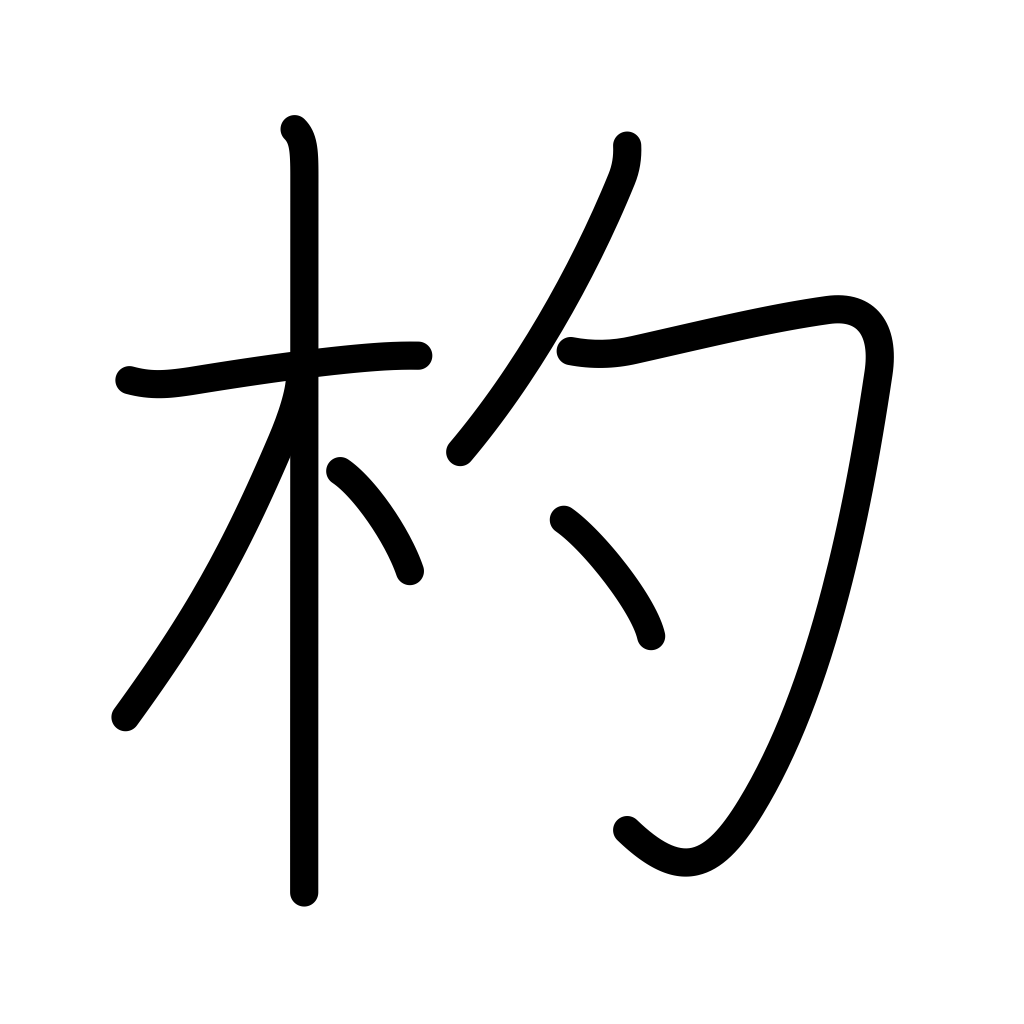
Meaning: ladle, scoop